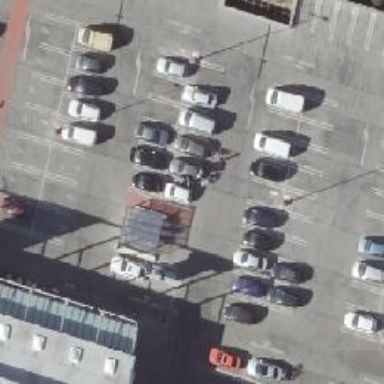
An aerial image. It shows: Parking area with surface.